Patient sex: F
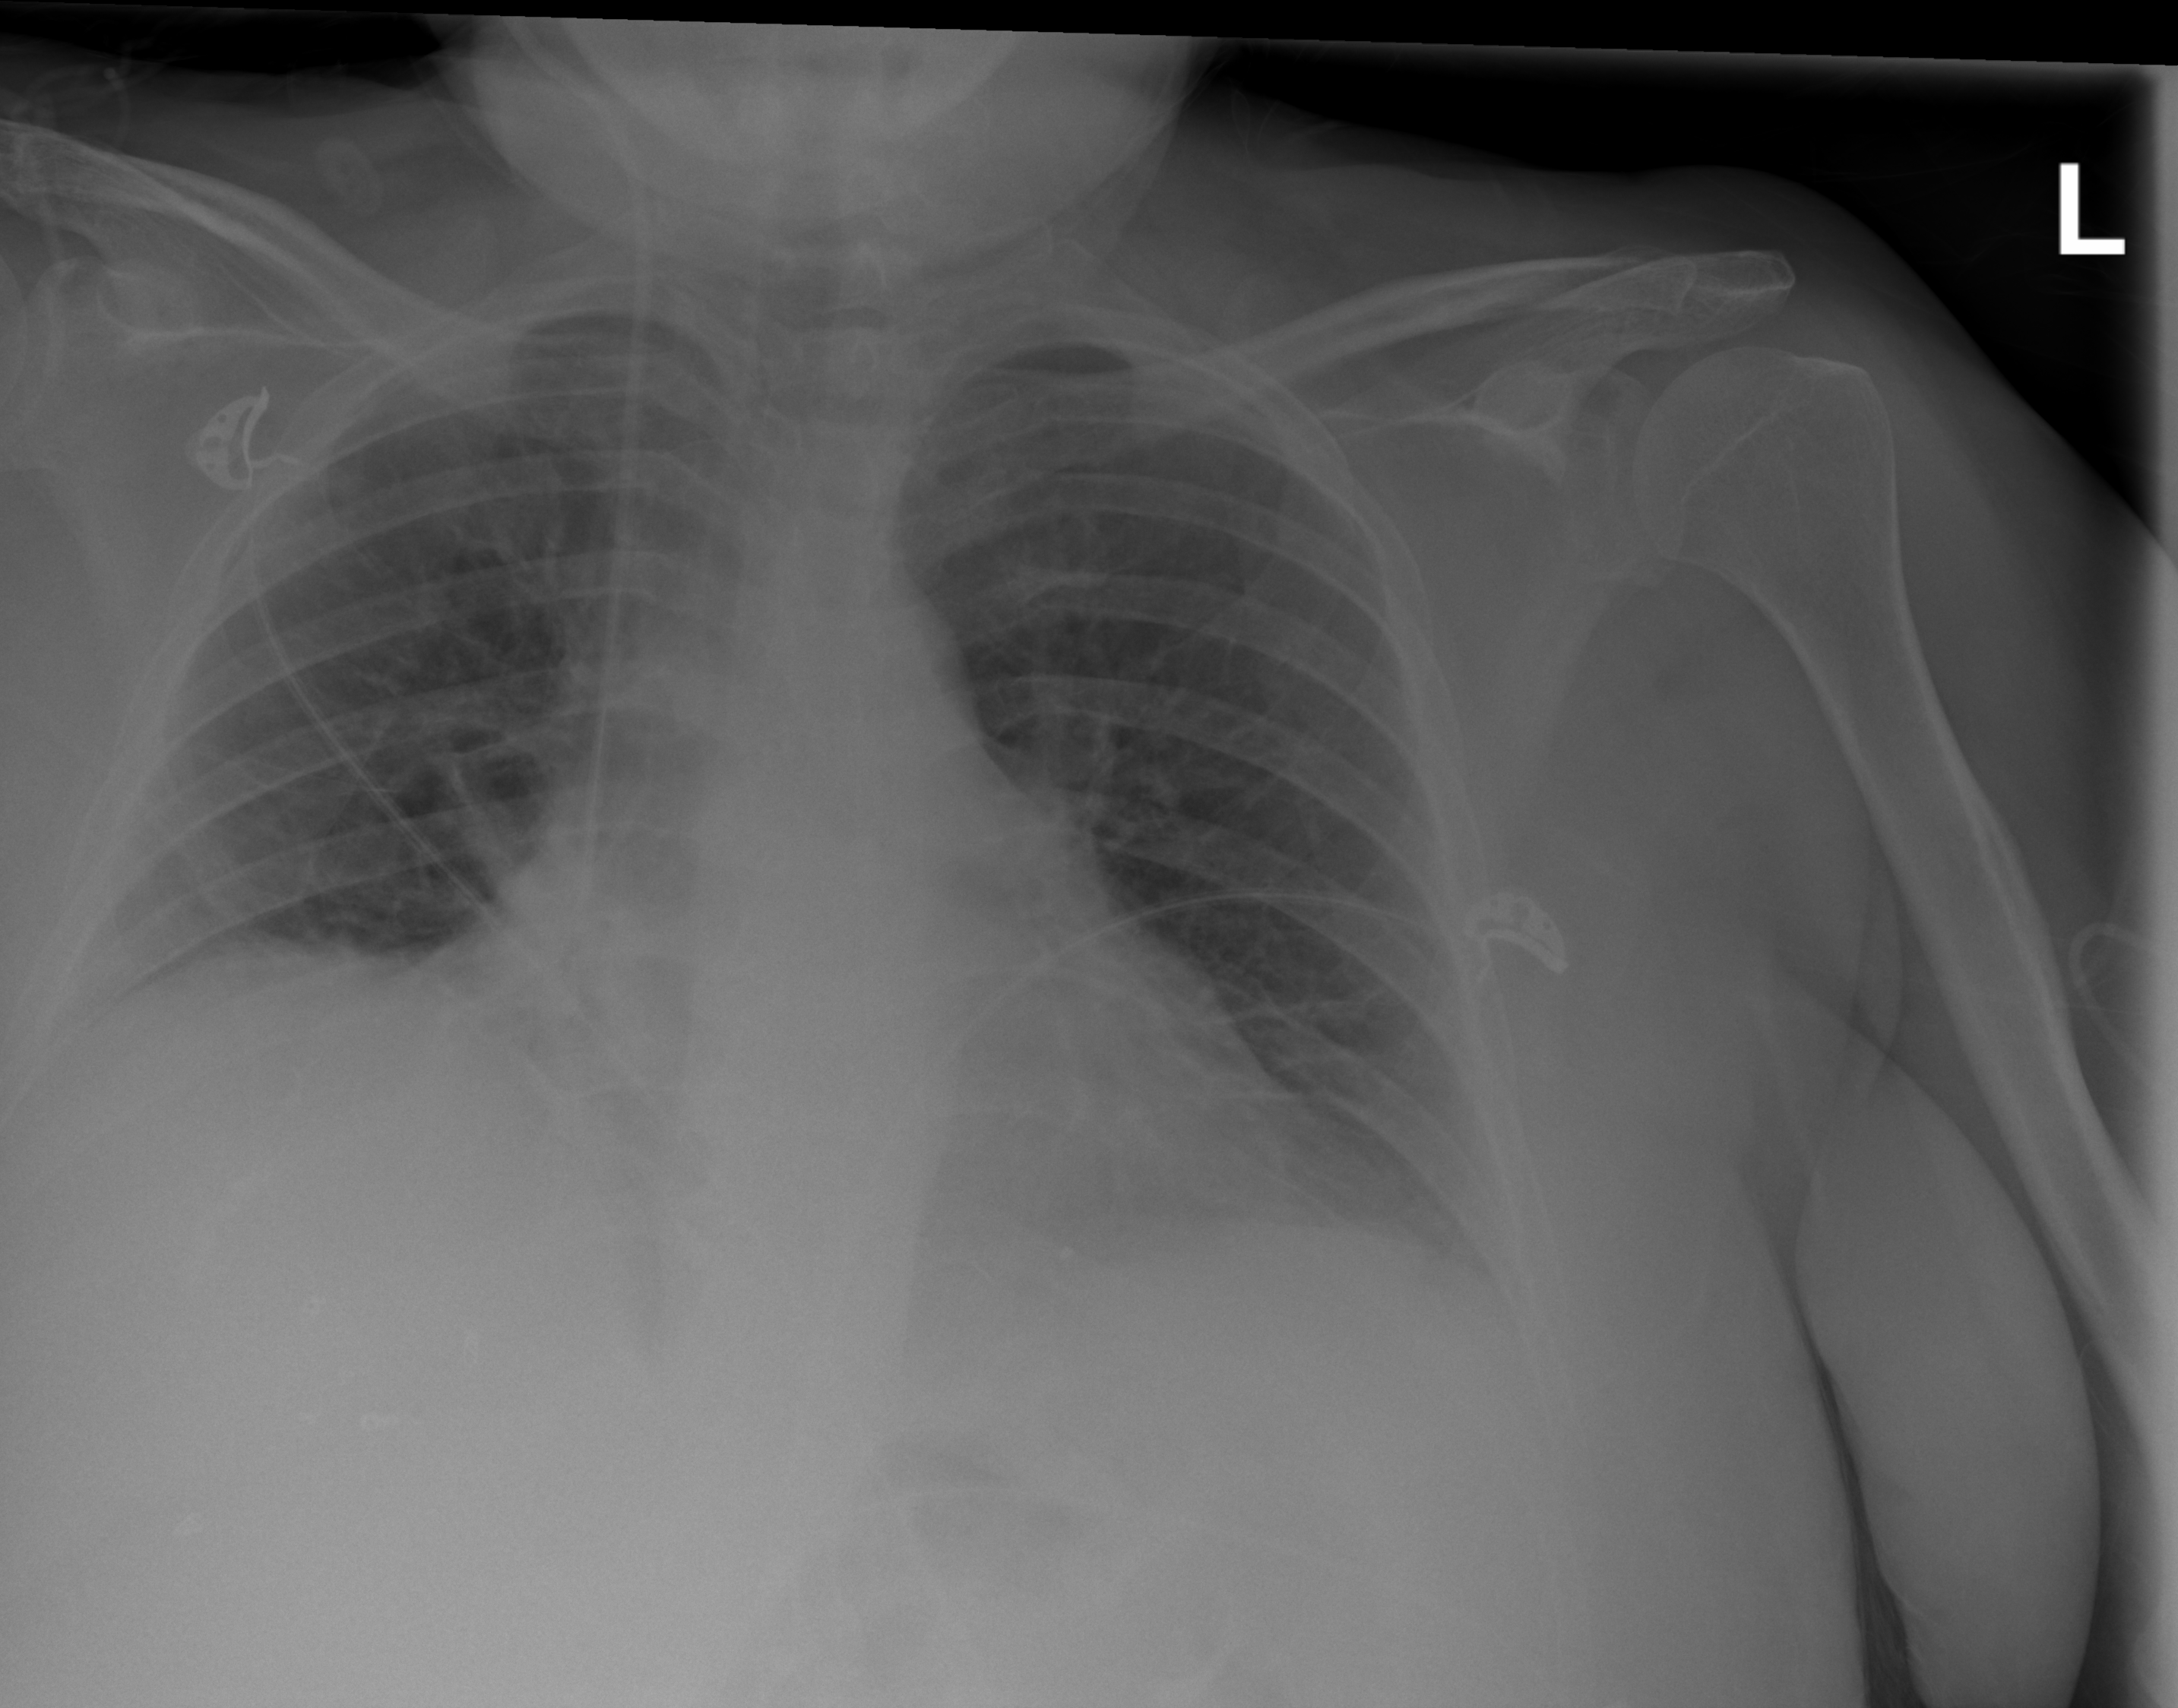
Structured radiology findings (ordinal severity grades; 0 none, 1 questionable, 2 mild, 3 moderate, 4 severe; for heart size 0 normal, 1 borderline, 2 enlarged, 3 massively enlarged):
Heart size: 1
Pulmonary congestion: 0
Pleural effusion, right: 2
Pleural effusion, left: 2
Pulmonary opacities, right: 0
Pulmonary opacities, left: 0
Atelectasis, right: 2
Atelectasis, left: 2